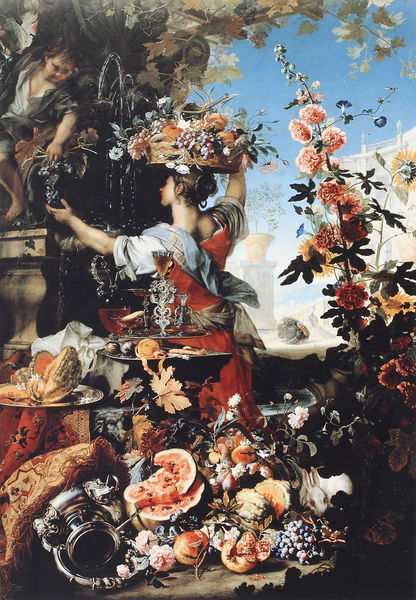
Titel: Blumen, Obst und eine trauben lesende Frau
Künstler: Christian Berentz
Institution: Neapel, Museo Nazionale di Capodimonte
Schlagwörter: blau, blätter, gemälde, himmel, kopf, mann, weiß, grün, blumen, bunt, frau, frisur, hut, kleid, blüten, obst, rot, schleier, tuch, malerei, tragen, öl, kelch, pflanzen, früchte, kürbis, stillleben, trauben, hellblau, nacken, essen, wein, korb, junge, melone, gefäß, antike, durcheinander, weintrauben, üppig, flämisch, granatapfel, fruchtkorb, voll, pfirsisch, fotoapparat, kamera, malve, 17. jahrhundert, stockrose, blumenbrueghel